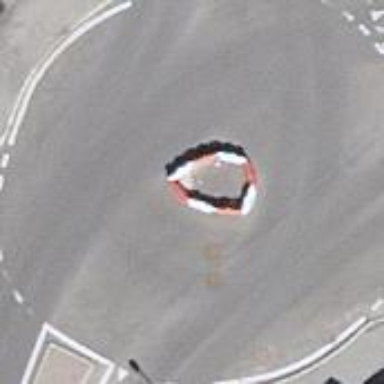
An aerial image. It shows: Secondary road with asphalt surface leading to roundabout.